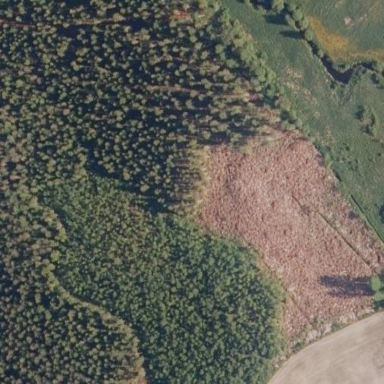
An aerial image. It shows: Clearcut area with scrub vegetation.